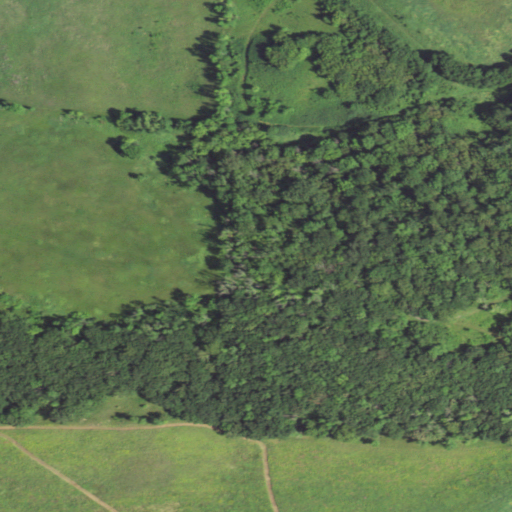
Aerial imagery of mountain in Minnesota named Lookout Mountain containing deciduous forest, cultivated crops, pasture, grassland, and herbaceous wetlands